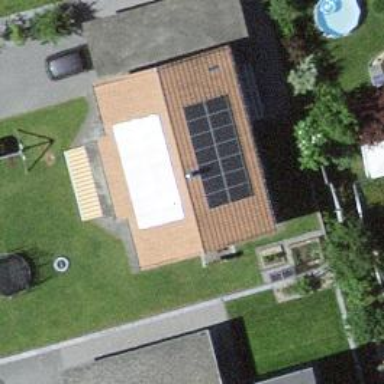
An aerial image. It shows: Solar power generator using photovoltaic panels.